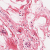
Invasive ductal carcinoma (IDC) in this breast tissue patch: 0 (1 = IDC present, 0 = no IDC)